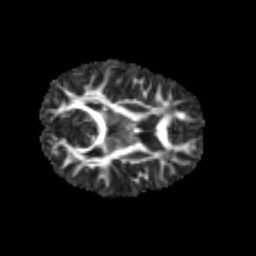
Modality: FA
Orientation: axial
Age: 6
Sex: female
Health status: healthy